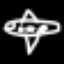
Label: airplane